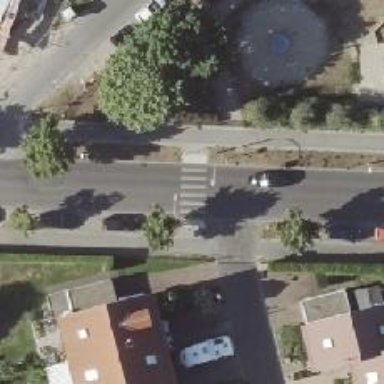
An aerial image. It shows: Zebra crossing on the road.